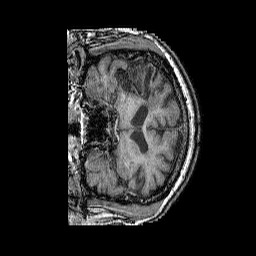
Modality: T1w
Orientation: coronal
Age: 75
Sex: male
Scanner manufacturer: siemens
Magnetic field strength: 3 T
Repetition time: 2.25 s
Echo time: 0.00411 s